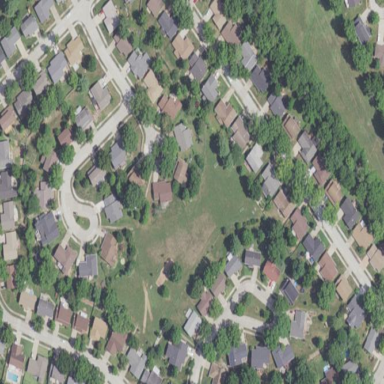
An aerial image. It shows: Residential area consisting of single-family homes.